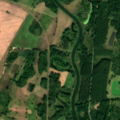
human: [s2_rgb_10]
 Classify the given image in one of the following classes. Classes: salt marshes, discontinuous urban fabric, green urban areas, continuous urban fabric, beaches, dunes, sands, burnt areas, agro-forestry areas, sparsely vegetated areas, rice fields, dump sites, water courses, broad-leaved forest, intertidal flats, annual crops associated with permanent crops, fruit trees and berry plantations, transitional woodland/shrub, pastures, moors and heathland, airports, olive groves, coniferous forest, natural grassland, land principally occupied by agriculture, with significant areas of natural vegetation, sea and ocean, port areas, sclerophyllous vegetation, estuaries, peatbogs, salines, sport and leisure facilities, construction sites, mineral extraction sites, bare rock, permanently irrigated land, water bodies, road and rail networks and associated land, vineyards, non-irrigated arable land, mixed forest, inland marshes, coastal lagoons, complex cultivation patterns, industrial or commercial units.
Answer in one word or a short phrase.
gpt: non-irrigated arable land, pastures, complex cultivation patterns, land principally occupied by agriculture, with significant areas of natural vegetation, broad-leaved forest, transitional woodland/shrub